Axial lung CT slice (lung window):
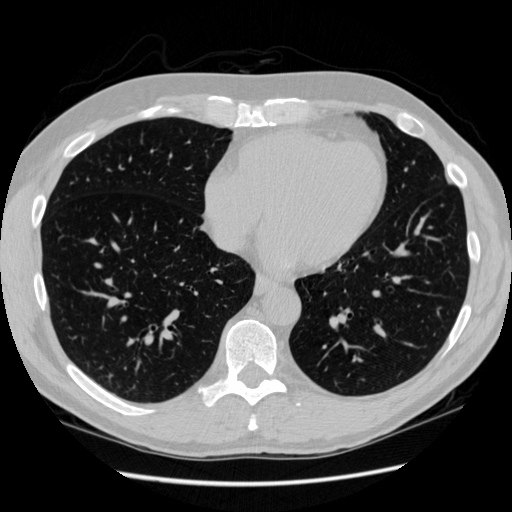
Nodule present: no